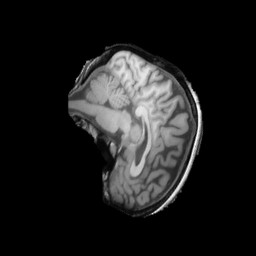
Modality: T1w
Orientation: sagittal
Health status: ill
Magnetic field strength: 3 T